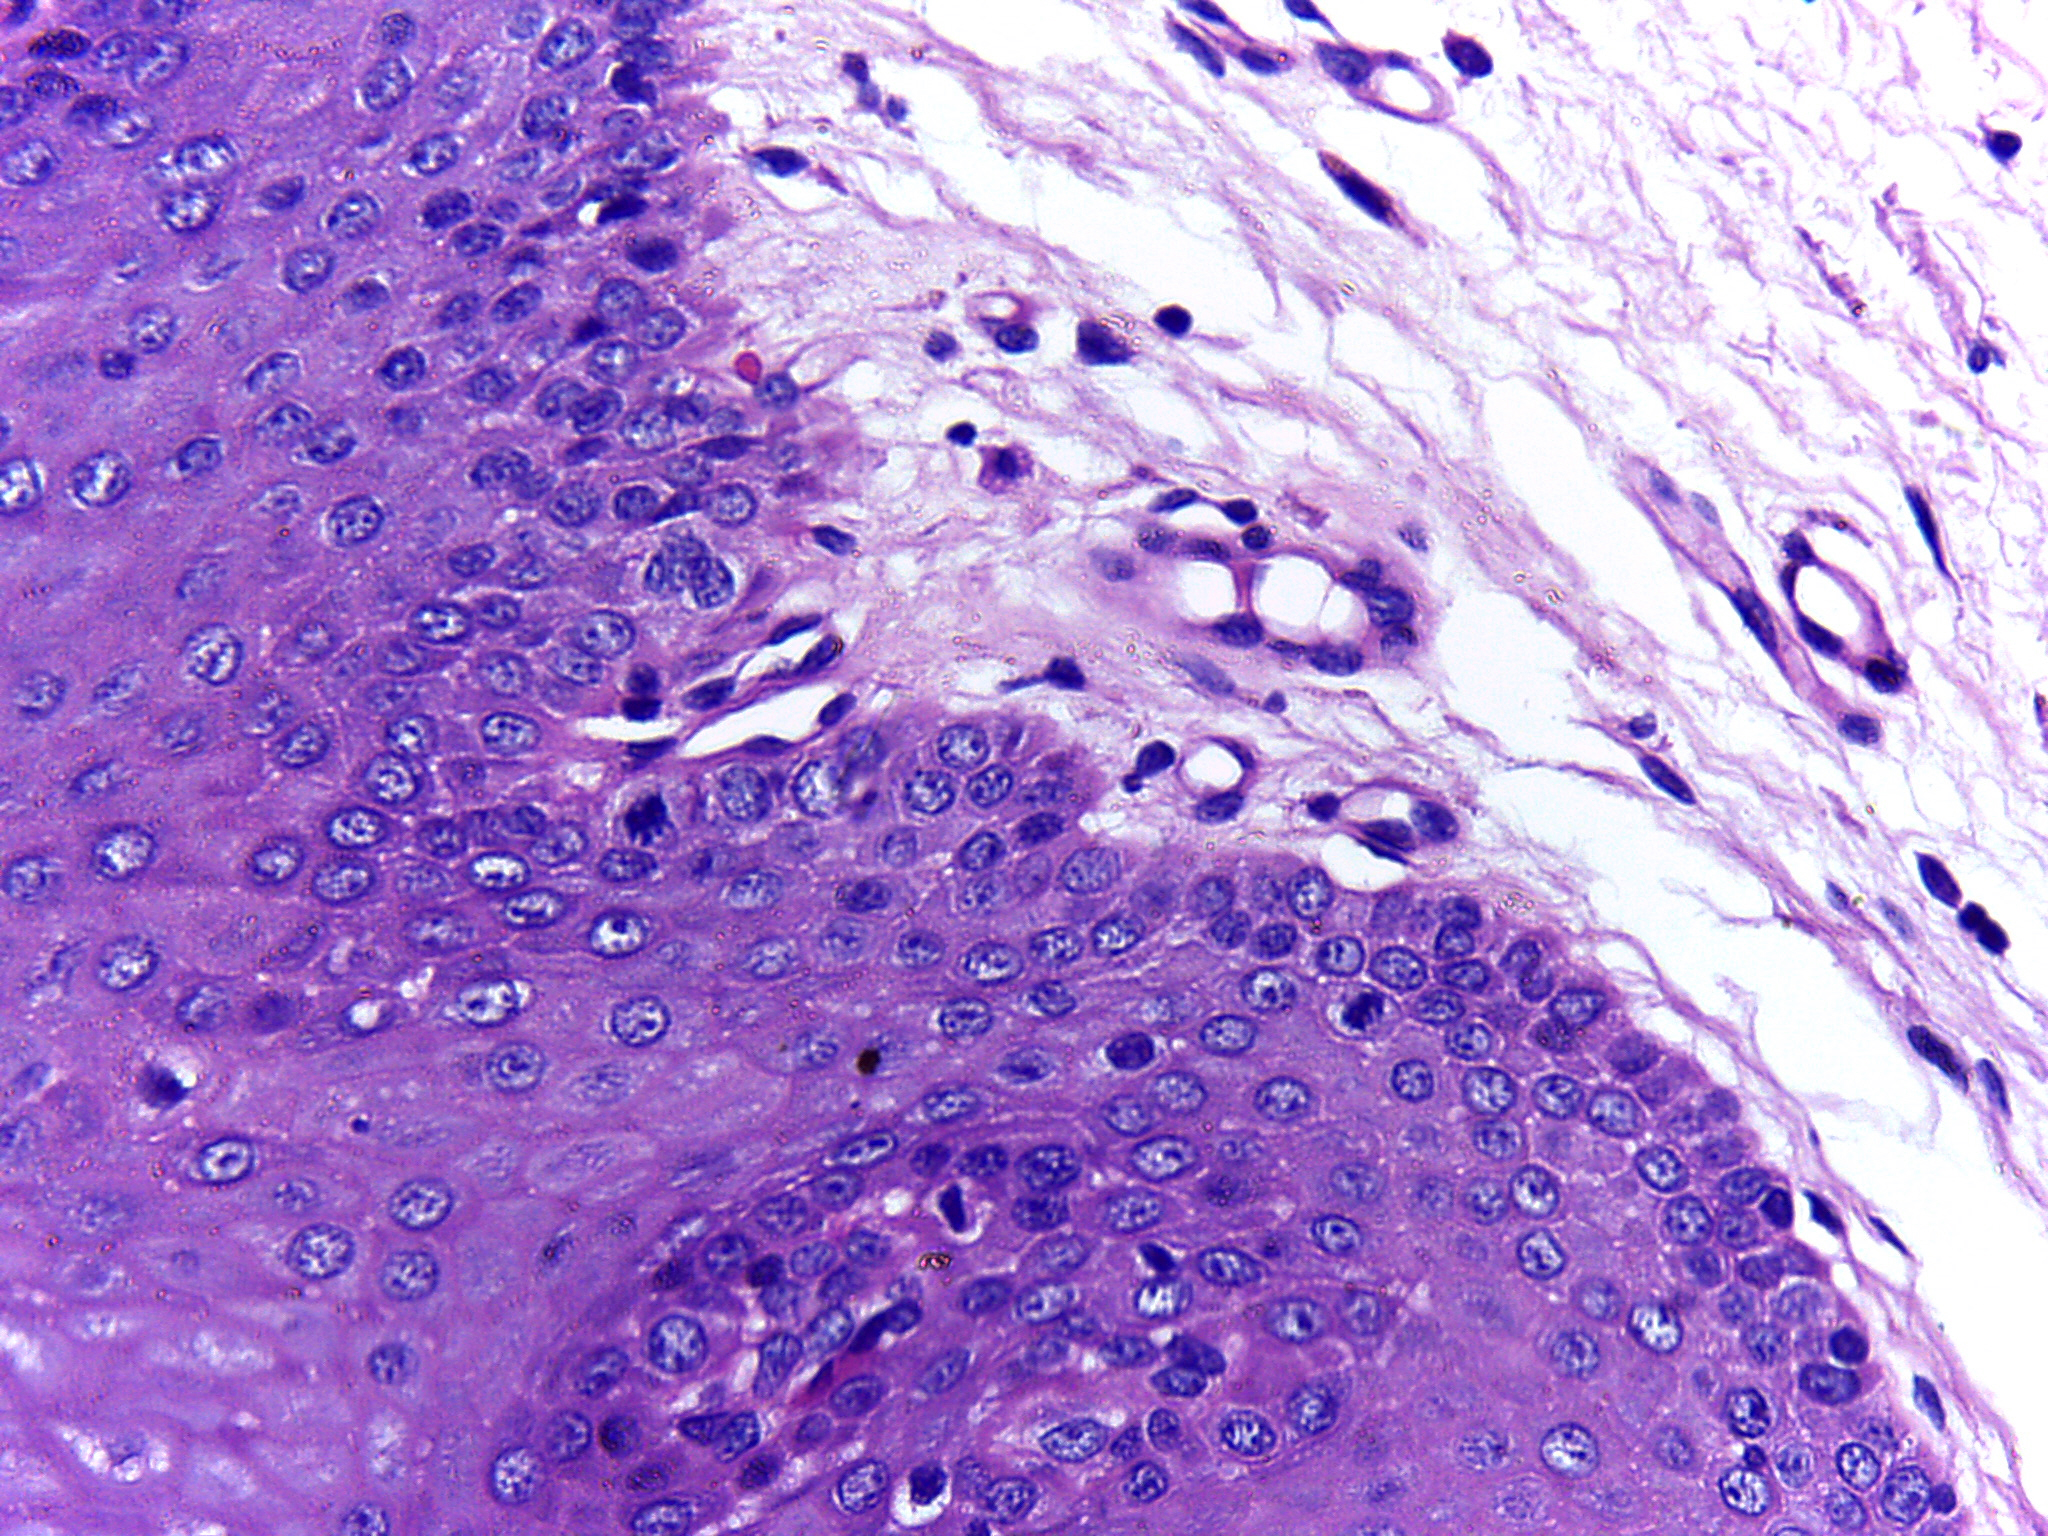
Diagnosis: Normal